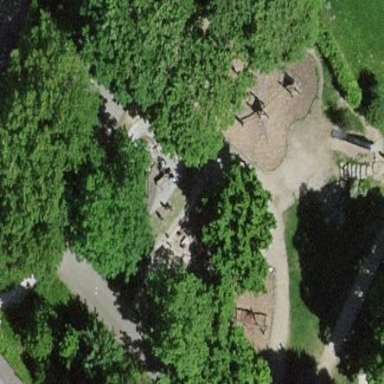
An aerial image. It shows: Playground area for leisure land.